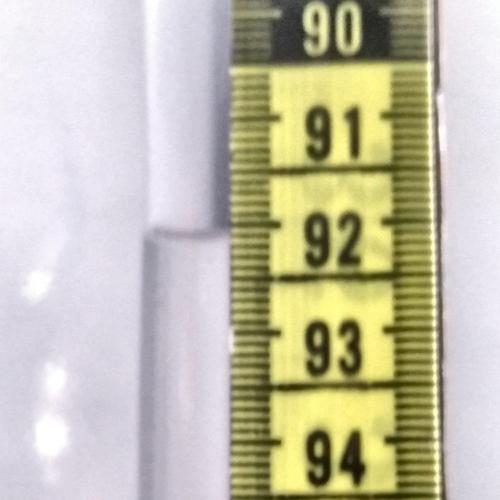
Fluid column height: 92.1 cm